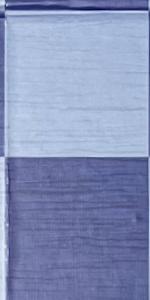
Label: Empty